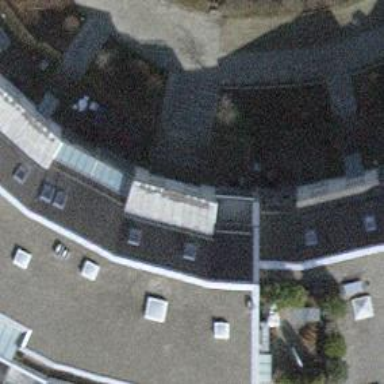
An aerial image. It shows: Footway tunnel passing through building.